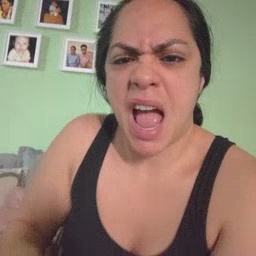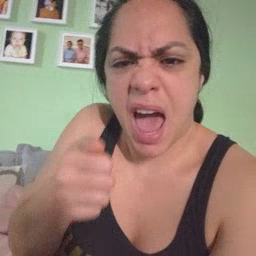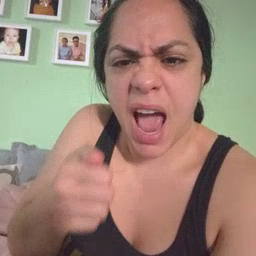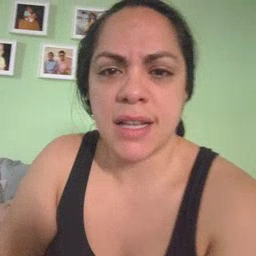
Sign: hide